Current action and preconditions to check: trajectory_clear

Your task: For each precondition in the list above, predict whether it will hold at this action.

Consider the current scene as observed from the mobile robot's camera, and analyze the predicted future states of all dynamic agents (e.g., people, animals, vehicles, or any moving entities) within the NEXT SECOND.

IMPORTANT: Only answer "very likely" if you are absolutely certain—based on strong, clear evidence—that a dynamic agent will violate the precondition in the predicted future state. Do NOT answer "very likely" for unlikely, ambiguous, or low-probability risks.

Ask yourself for each precondition: Is there a high probability, with clear and convincing evidence, that the predicted future states of any dynamic agent will interfere with the predicted future state of the currently executing action within the NEXT SECOND, causing that precondition to fail?

Assess the risk level based on these predictions. Use "likely" or "very likely" if motions create a clear risk of interference.

Use "neutral" or "improbable" if agents are nearby but their predicted paths are clearly diverging or non-conflicting.

Failure Risk Categories: "very improbable", "improbable", "neutral", "likely", "very likely"

Answer Format: Output ONLY the probability_of_failure value from these categories: "very improbable", "improbable", "neutral", "likely", "very likely"

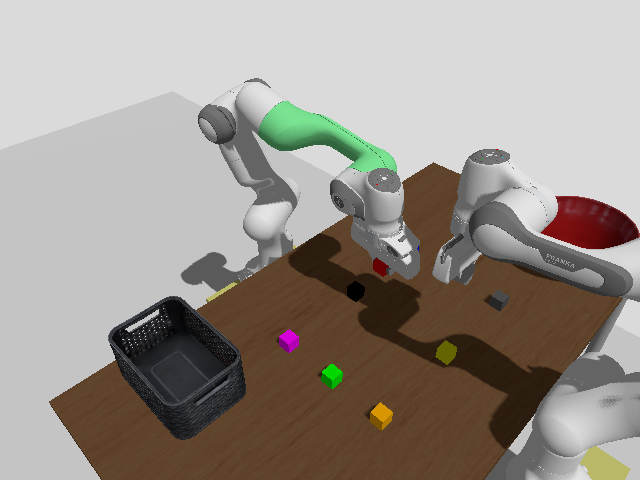

Answer: neutral